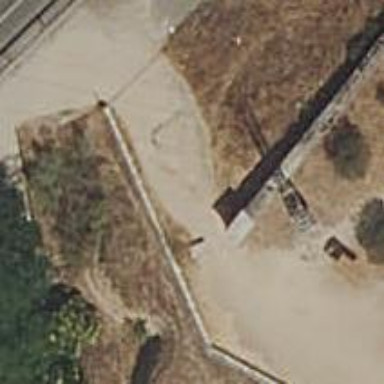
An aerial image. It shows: Gate.